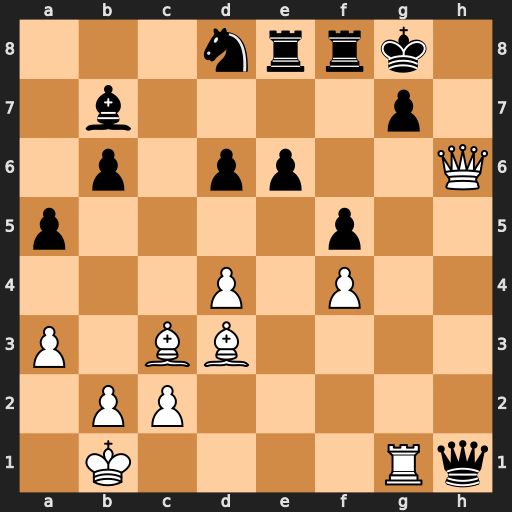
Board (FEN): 3nrrk1/1b4p1/1p1pp2Q/p4p2/3P1P2/P1BB4/1PP5/1K4Rq
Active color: w
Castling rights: -
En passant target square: -
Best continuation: Qxg7#